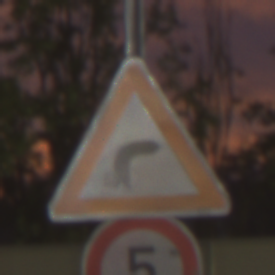
Verkehrszeichen: KurveRechts
Zusatzzeichen unten: Geschwindigkeit5
Umgebung: Outdoor, Urban
Tageszeit: SunriseSunset
Wetter: PartlyCloudy
Licht: Artificial
Jahreszeit: NotSpecified
Kontrast: HighContrast